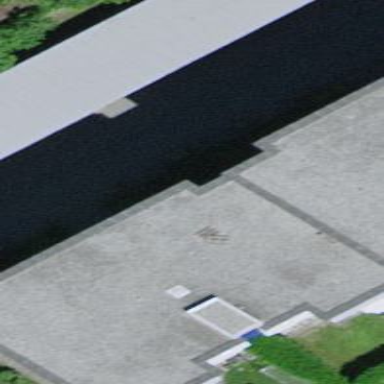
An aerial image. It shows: Apartment building with flat roof.